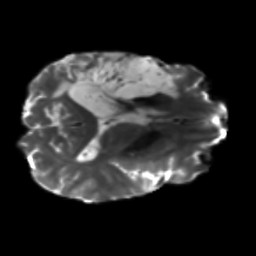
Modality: T2w
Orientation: axial
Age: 41
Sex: male
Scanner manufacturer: siemens
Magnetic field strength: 3 T
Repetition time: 5.47 s
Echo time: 0.0854 s